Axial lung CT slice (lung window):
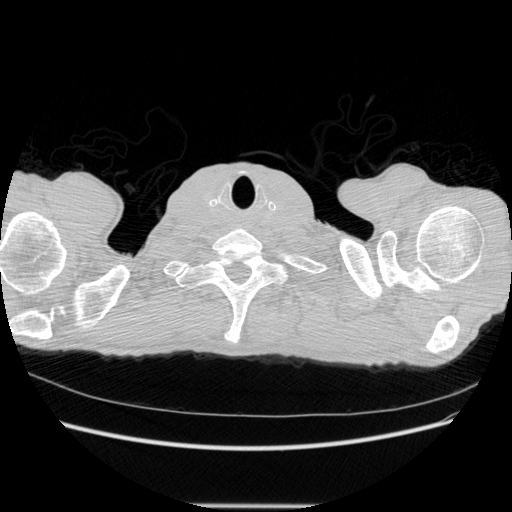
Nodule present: no